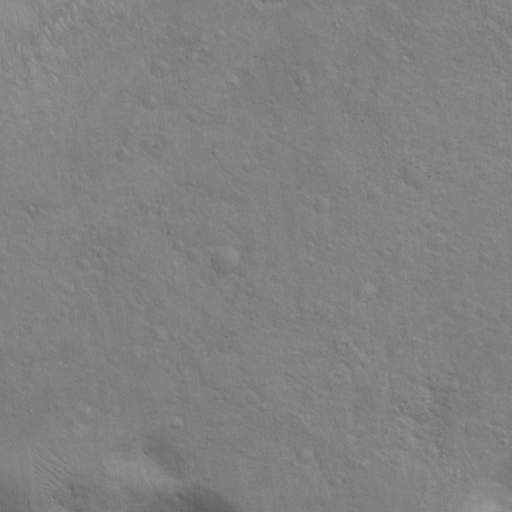
Objects detected: cone, cone, cone